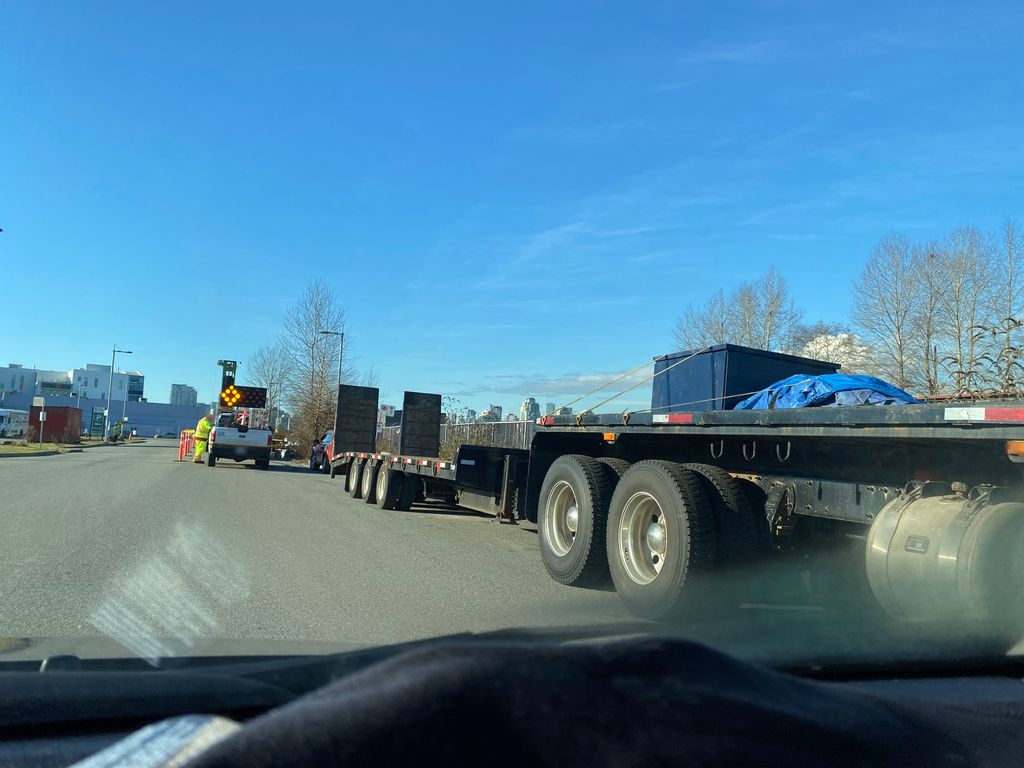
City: vancouver